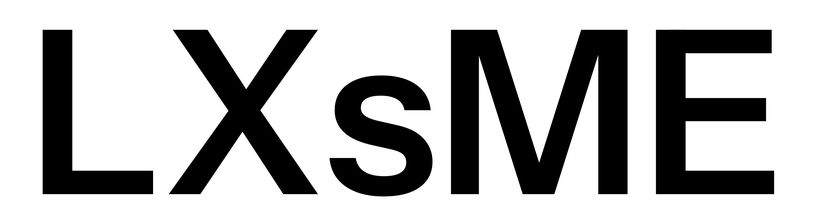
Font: InstrumentSans_SemiBold